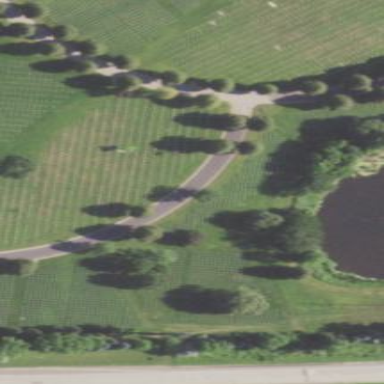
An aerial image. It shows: Sector in the cemetery.